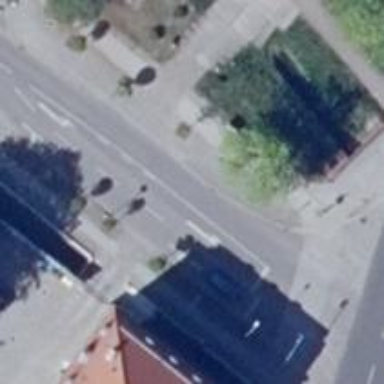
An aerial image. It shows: Road with traffic signals.